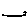
Label: line